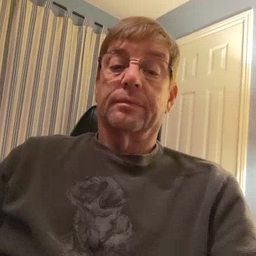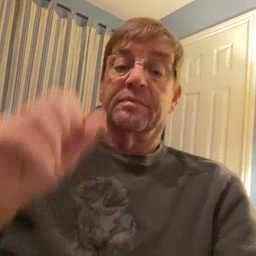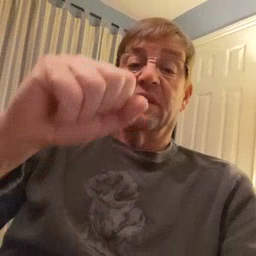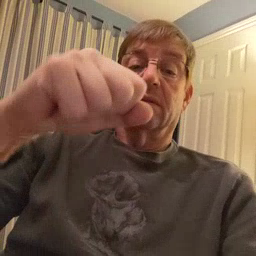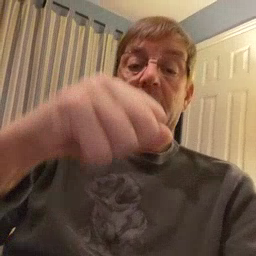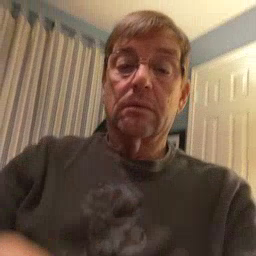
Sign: yes